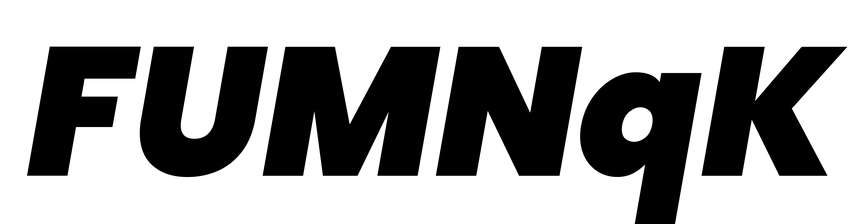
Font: Poppins-BlackItalic